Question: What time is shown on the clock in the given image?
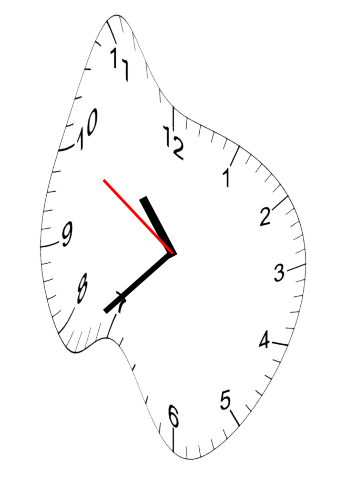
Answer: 10:37:50